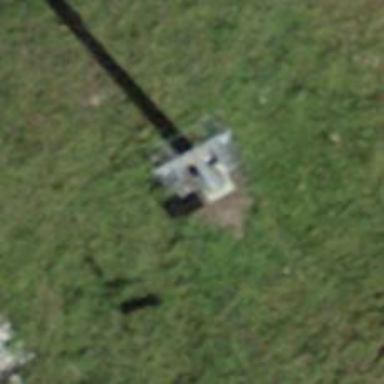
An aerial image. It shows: Pylon for aerialway.